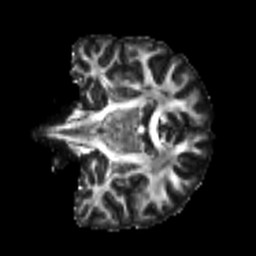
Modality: FA
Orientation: coronal
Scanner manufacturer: siemens
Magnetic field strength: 3 T
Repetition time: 4 s
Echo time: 0.0594 s